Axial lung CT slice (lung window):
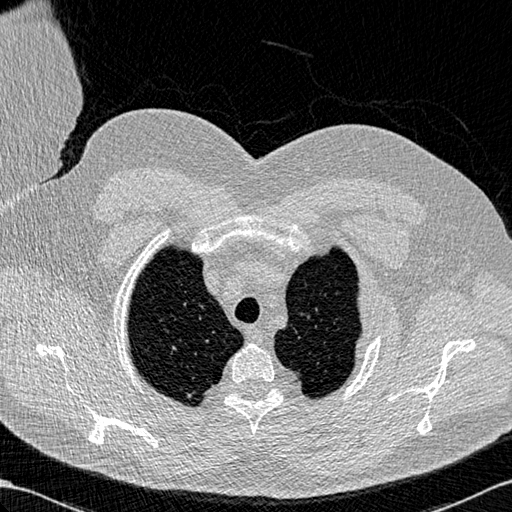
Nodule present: yes
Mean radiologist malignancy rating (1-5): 3